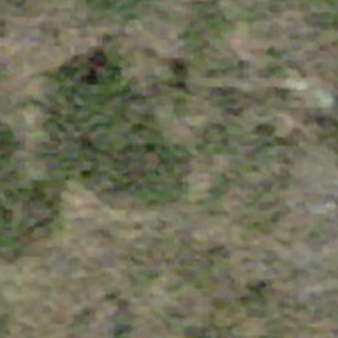
Label: other